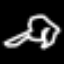
Label: frog